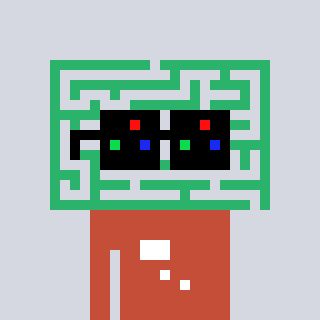
a pixel art character with square black sunglasses, a maze-shaped head and a rust-colored body on a cool background